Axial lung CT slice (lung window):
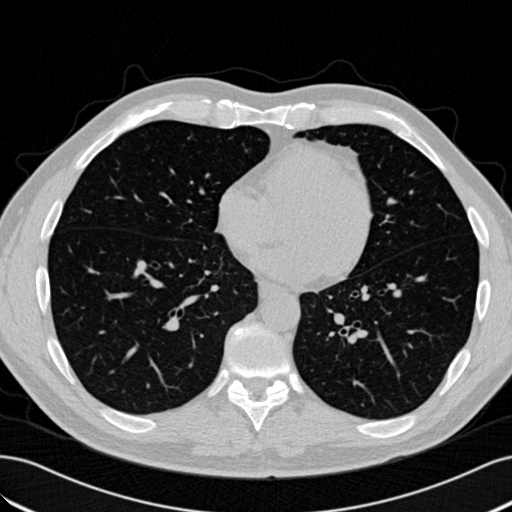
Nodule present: no